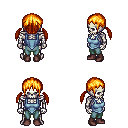
a pixel art fantasy rpg character, male body template, skeleton, blue vest, teal pants, light blonde twin-tailed hairstyle, maroon shoes, four views (front, back, left, right), 2x2 character sprite sheet, small pixel art, hard edges, no anti-aliasing